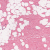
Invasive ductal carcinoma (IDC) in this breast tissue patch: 0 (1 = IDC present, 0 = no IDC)